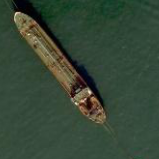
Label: Tank_ship